Interaction volume radius: 10 \u00c5
Interaction volume height: 30 \u00c5
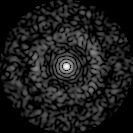
Disorder parameter: 0.8231